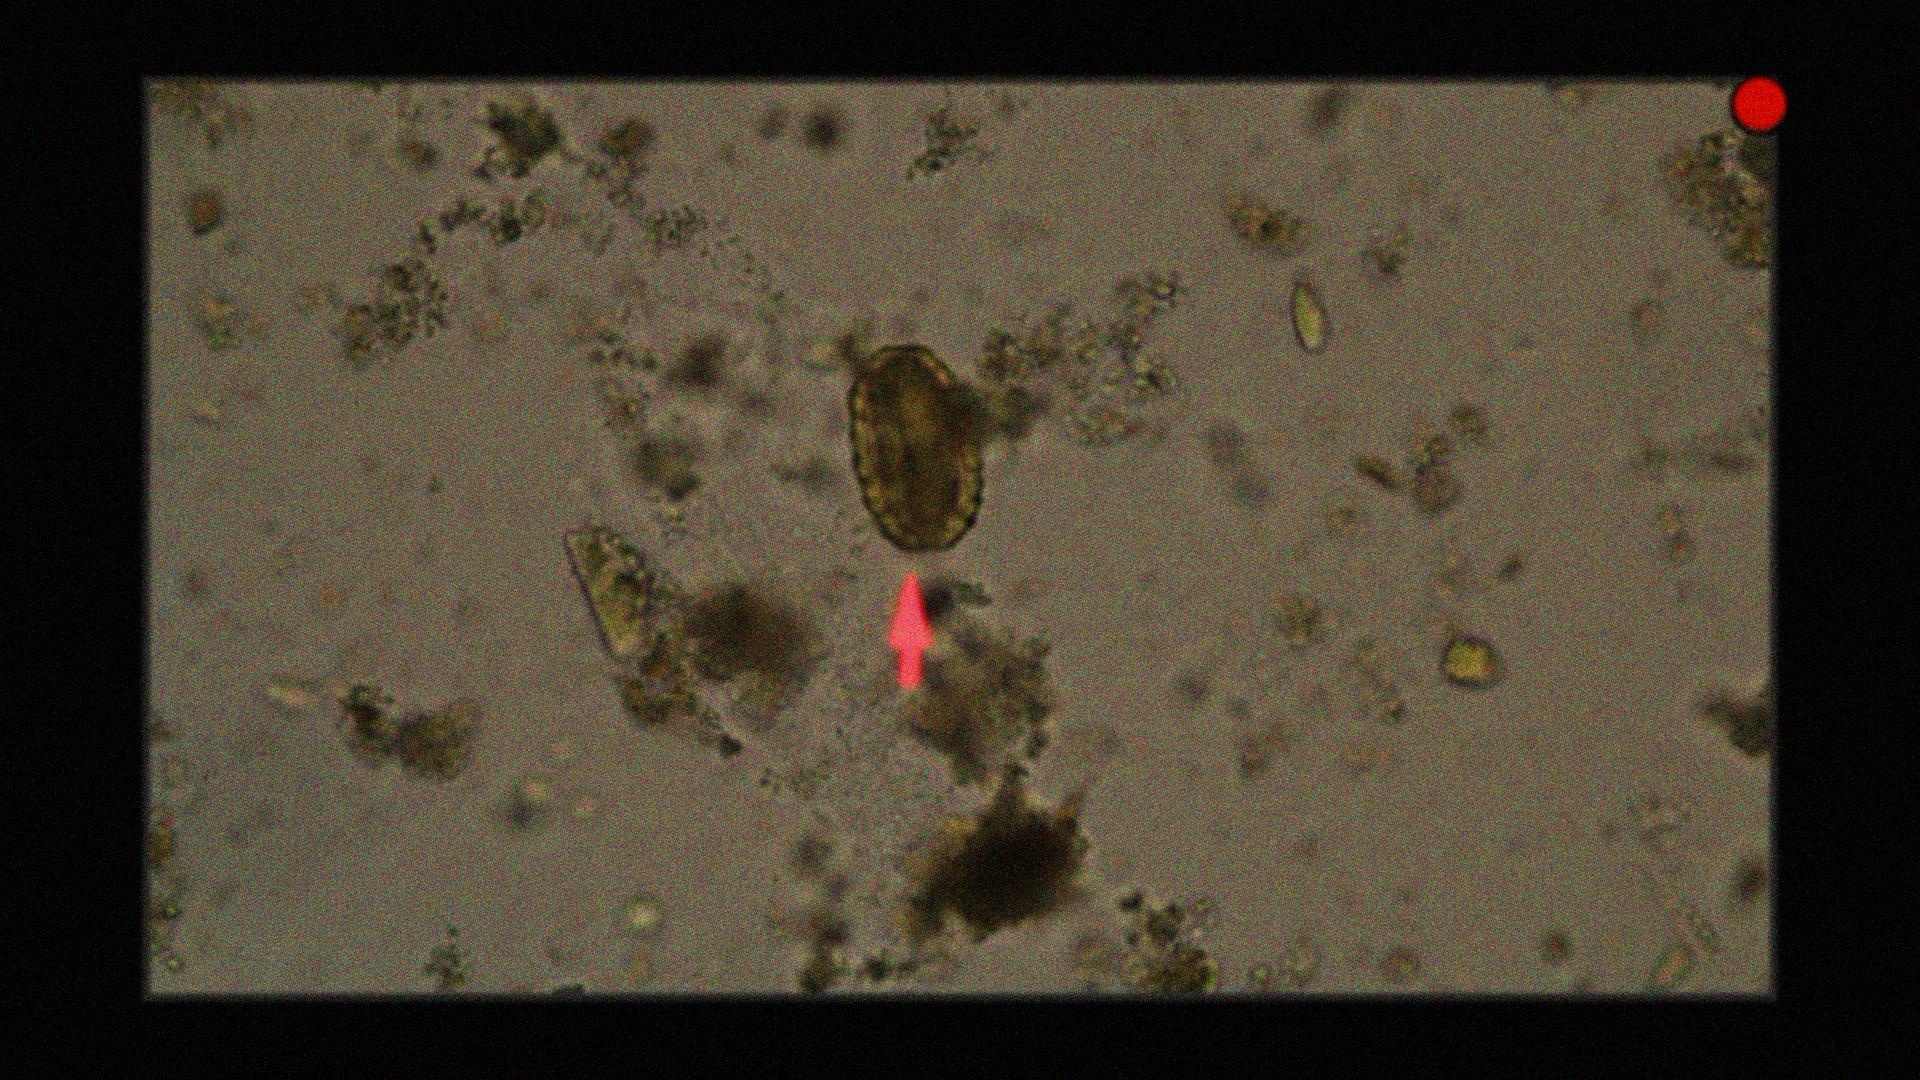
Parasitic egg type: Ascaris lumbricoides